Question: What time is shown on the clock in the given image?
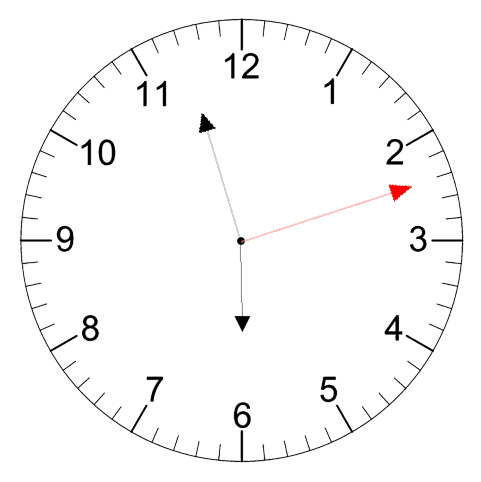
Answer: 05:57:12